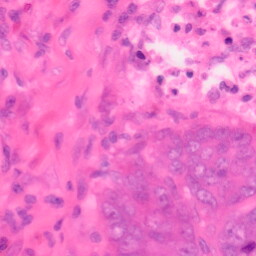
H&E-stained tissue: Colon